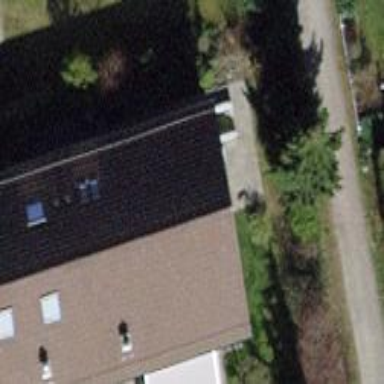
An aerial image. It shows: Building with tiled roof.